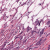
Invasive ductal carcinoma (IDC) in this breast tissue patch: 1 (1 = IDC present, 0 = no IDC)